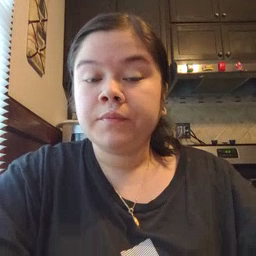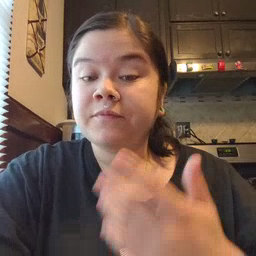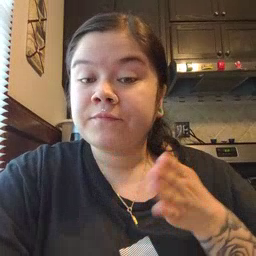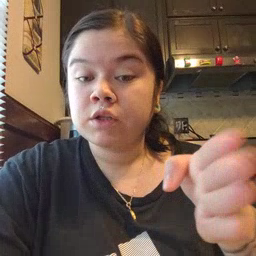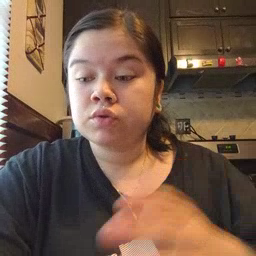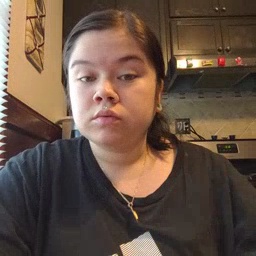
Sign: fish